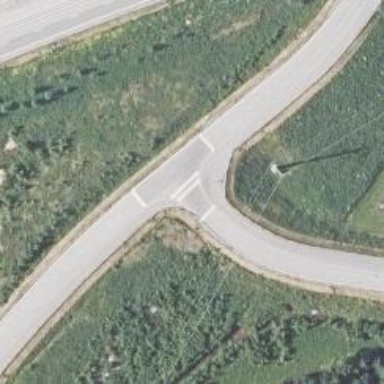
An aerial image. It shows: Marked road crossing.